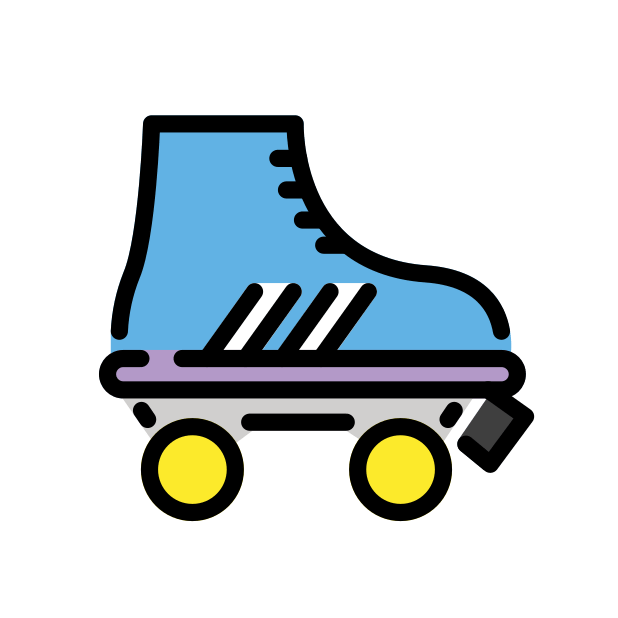
Emoji: 🛼
Name: roller skate
Unicode: 0x1f6fc